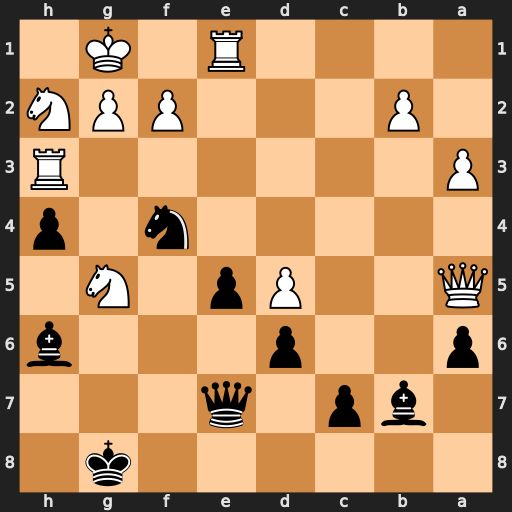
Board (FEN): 6k1/1bp1q3/p2p3b/Q2Pp1N1/5n1p/P6R/1P3PPN/4R1K1
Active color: b
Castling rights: -
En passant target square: -
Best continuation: Qxg5 g4 Nxh3+